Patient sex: M
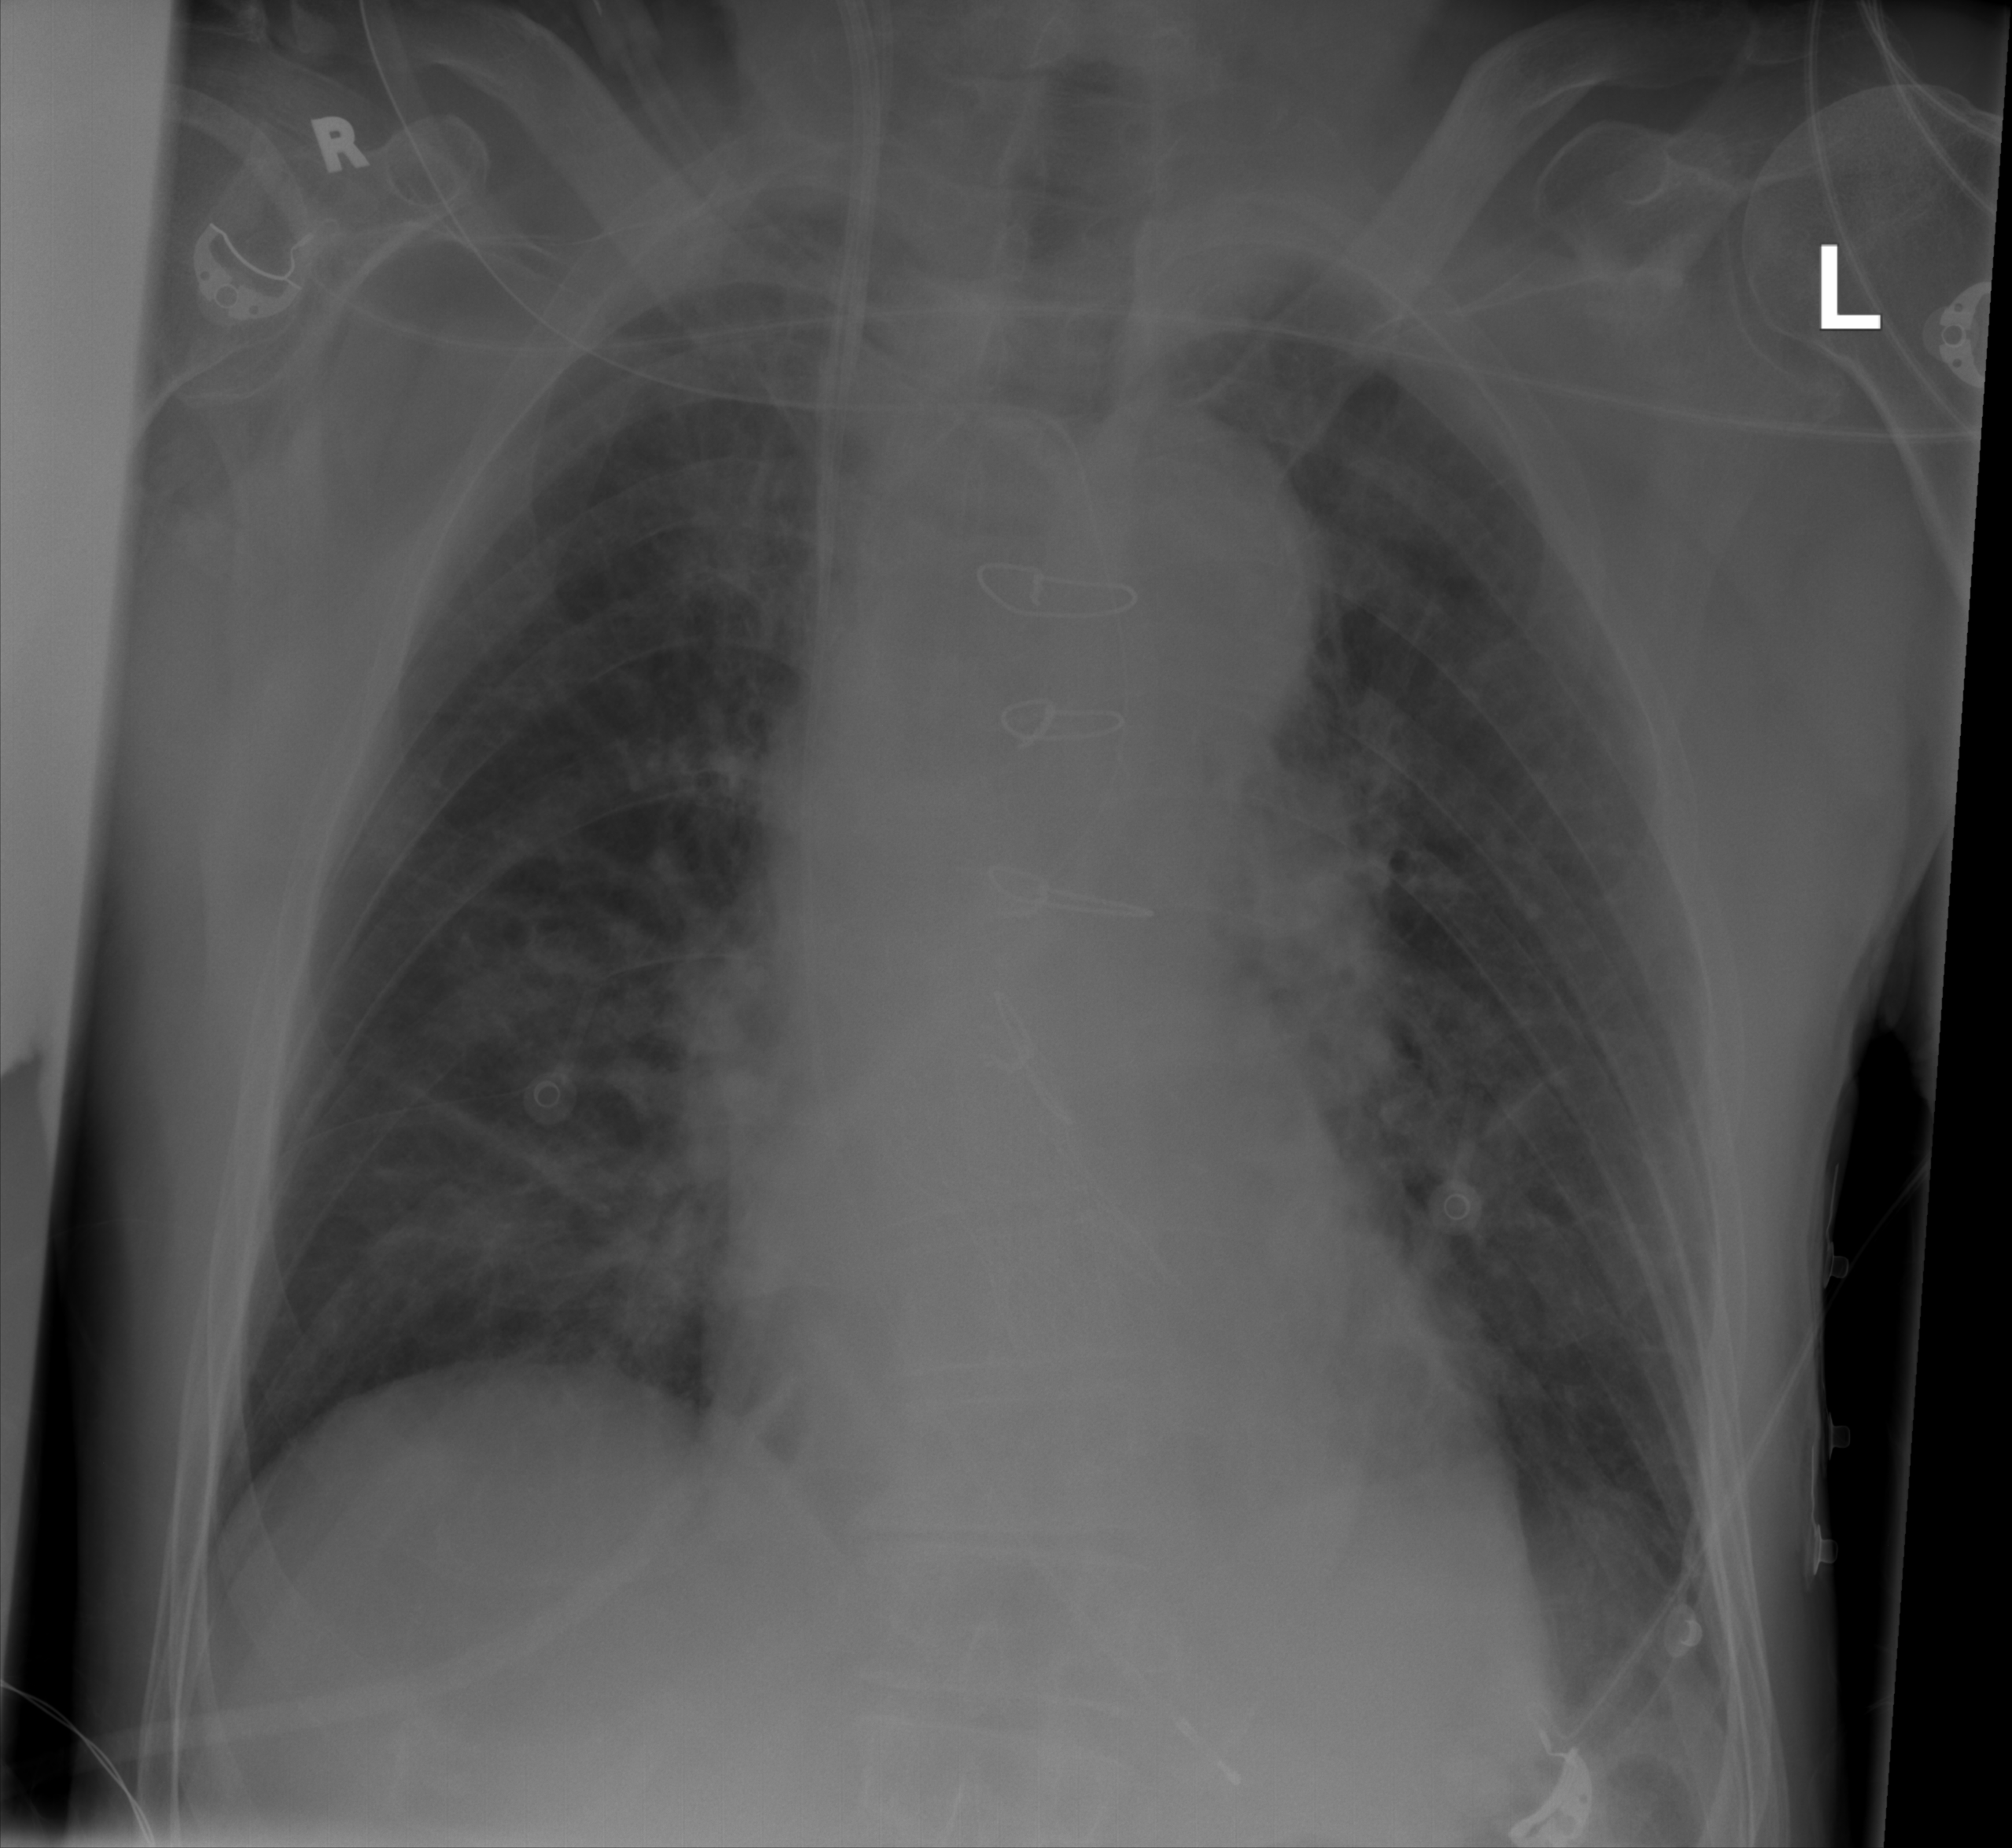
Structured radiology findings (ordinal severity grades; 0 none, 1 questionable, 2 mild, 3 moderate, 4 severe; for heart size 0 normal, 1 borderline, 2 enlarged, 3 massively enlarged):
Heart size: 0
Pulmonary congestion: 0
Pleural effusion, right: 0
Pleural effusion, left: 0
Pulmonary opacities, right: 2
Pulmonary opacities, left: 0
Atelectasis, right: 0
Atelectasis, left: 0